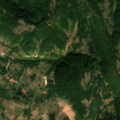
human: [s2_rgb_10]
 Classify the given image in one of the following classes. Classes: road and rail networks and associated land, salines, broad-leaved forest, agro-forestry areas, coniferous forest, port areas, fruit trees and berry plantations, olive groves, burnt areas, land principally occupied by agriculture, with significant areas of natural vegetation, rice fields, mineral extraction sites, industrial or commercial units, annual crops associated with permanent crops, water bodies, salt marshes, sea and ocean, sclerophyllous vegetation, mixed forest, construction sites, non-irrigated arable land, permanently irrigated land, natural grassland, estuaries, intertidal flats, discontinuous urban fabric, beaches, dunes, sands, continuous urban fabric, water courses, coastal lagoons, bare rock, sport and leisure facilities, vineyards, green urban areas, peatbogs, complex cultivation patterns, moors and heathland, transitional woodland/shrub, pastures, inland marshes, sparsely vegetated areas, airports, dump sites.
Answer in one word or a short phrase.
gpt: complex cultivation patterns, land principally occupied by agriculture, with significant areas of natural vegetation, broad-leaved forest, transitional woodland/shrub